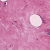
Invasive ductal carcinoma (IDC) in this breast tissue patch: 0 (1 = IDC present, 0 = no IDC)